Aerial crown-view tile of a tropical tree (Barro Colorado Island, Panama), acquired 20240918:
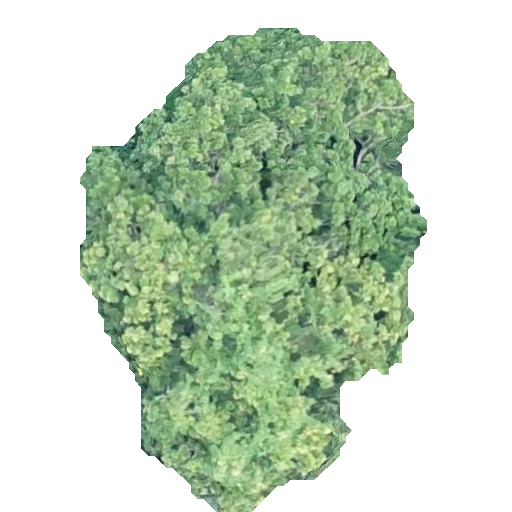
Species: Anacardium excelsum
GBIF accepted scientific name: Anacardium excelsum
Crown area: 185.218 m²